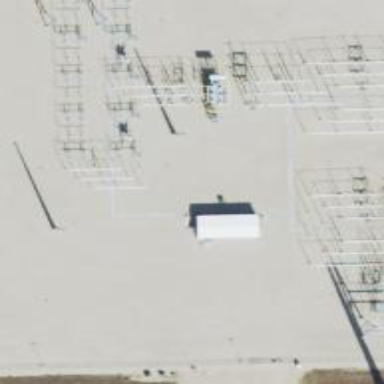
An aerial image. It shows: Mast used for lightning protection.